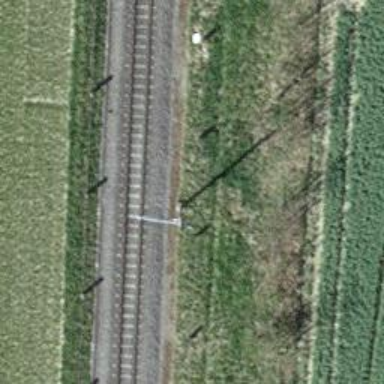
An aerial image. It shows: Railway signal.